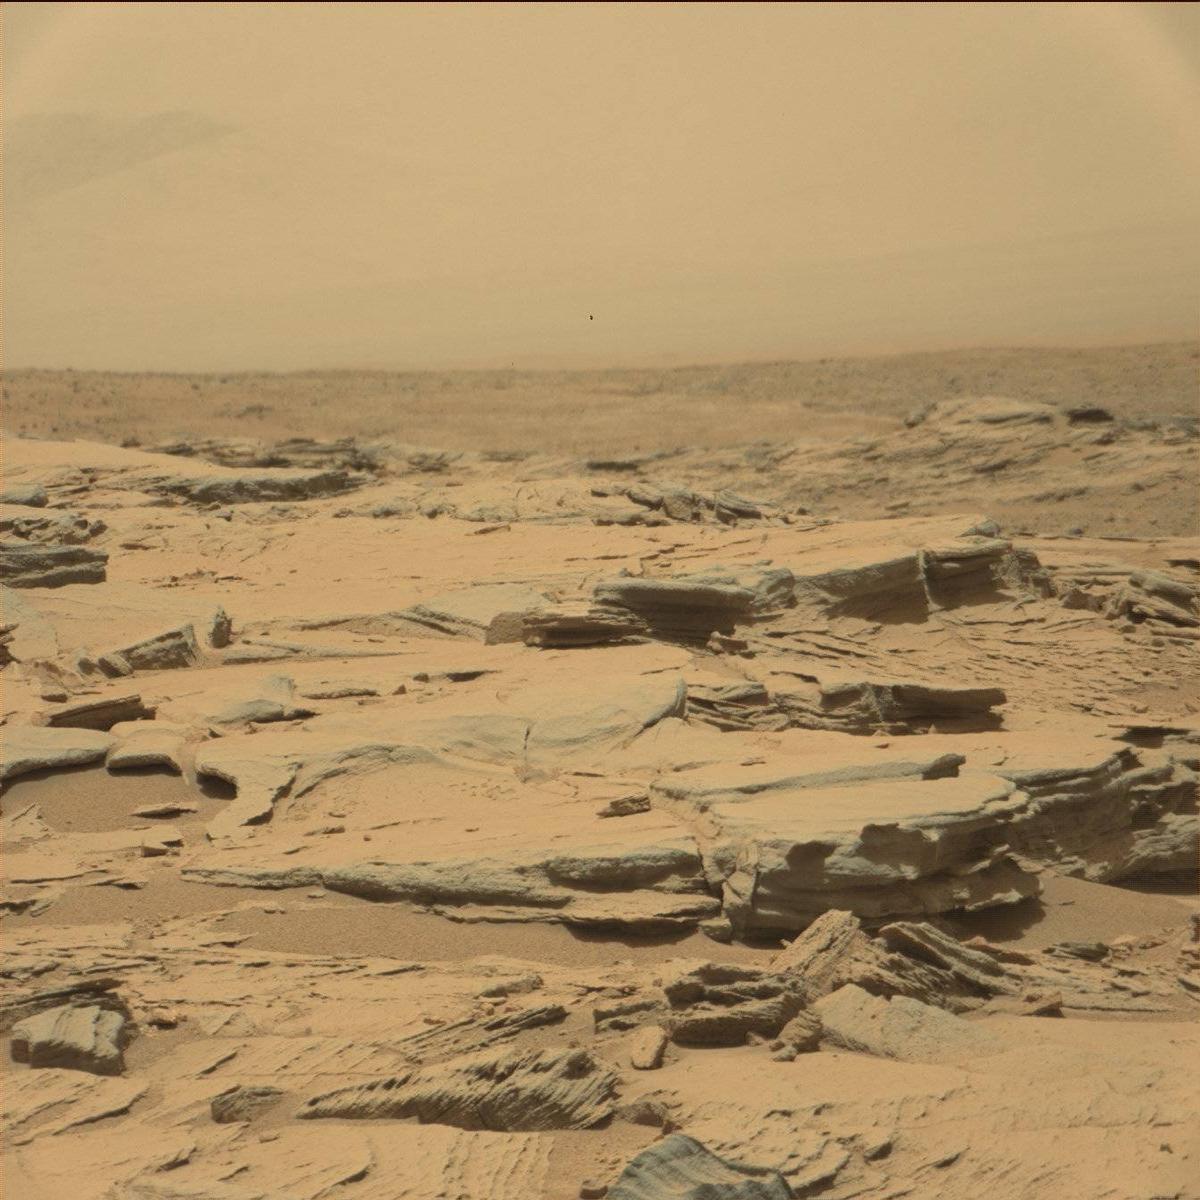
Terrain classes present: Bedrock, Ridge, Rock, Sand / Soil